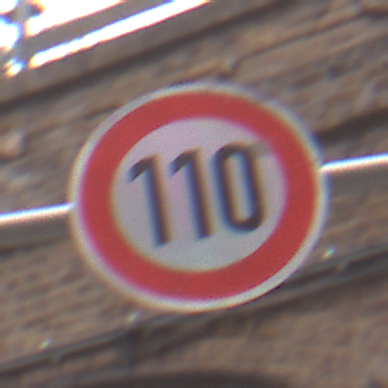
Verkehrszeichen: Geschwindigkeit110
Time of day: MorningAfternoon
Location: Outdoor (Urban)
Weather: Overcast
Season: NotSpecified
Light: Natural